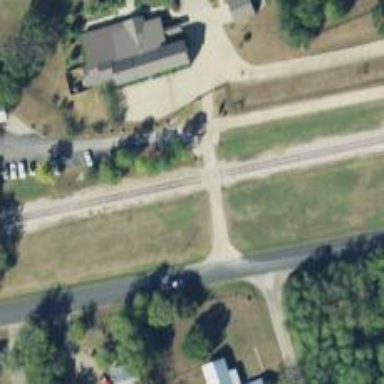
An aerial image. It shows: Level crossing along the railway.